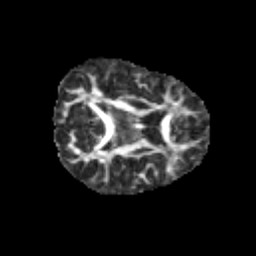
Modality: FA
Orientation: axial
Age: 9
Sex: female
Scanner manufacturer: siemens
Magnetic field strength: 3 T
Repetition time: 3.8 s
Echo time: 0.07 s